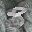
Label: 8